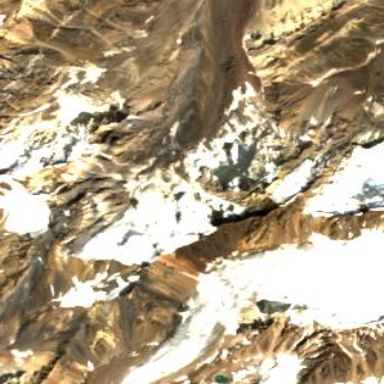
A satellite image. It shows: Majestic glacier in the distance.